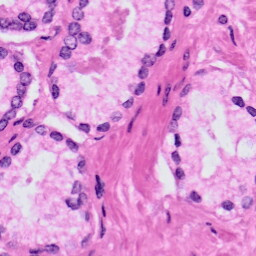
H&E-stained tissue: Prostate